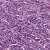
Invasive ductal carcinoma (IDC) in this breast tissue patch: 1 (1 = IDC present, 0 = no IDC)